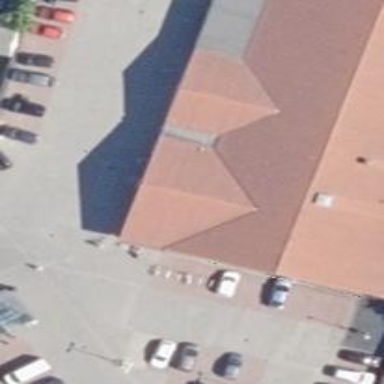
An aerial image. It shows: Supermarket.